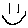
Label: smiley face